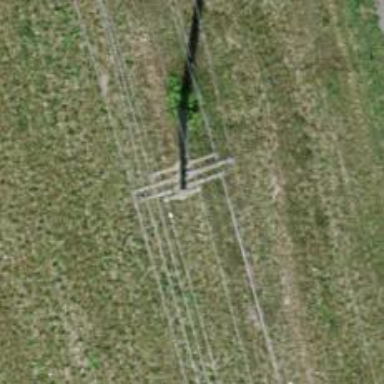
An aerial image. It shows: Power line with three cables.